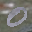
Label: 0